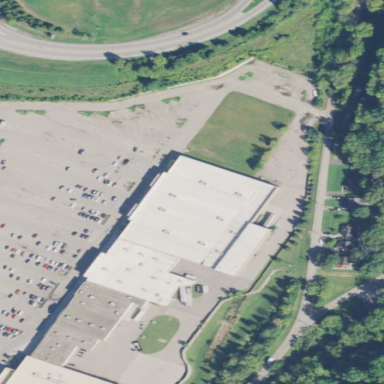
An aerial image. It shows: Department store building.